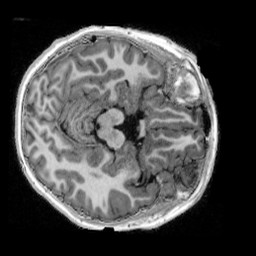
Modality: UNIT1_denoised
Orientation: axial
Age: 10
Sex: male
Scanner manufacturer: siemens
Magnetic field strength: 3 T
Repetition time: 4 s
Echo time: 0.00303 s